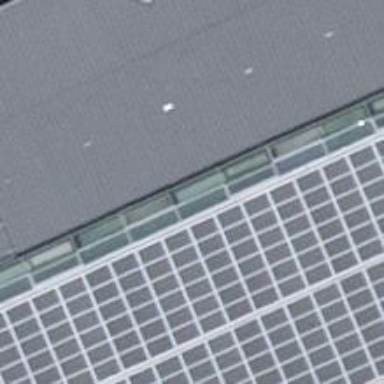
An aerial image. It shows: Solar power generator using photovoltaic panels.